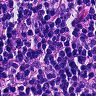
Metastatic tissue present: no